Aerial crown-view tile of a tropical tree (Barro Colorado Island, Panama), acquired 20250715:
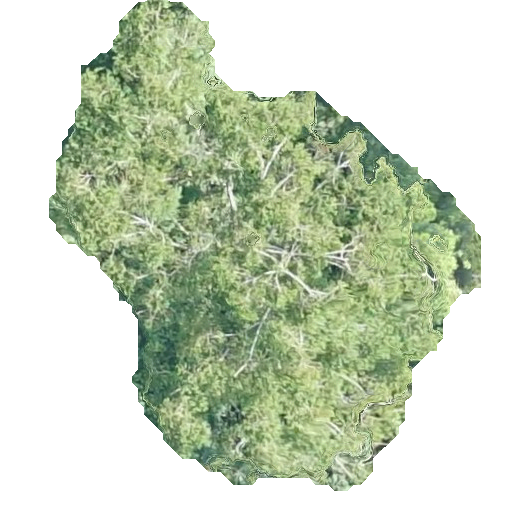
Species: Trema micranthum
GBIF accepted scientific name: Trema micranthum
Crown area: 191.032 m²